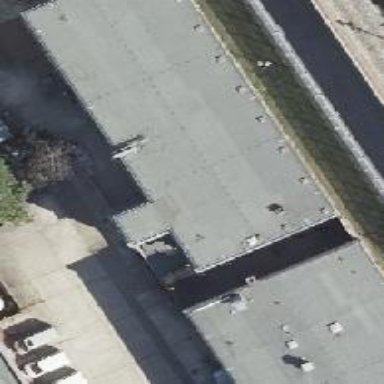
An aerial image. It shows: Building with flat roof.